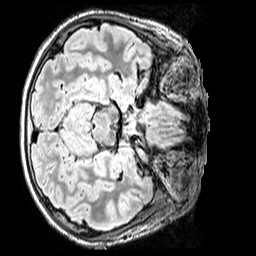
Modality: FLAIR
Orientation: axial
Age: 11
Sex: male
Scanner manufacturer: siemens
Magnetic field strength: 3 T
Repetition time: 5 s
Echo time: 0.388 s